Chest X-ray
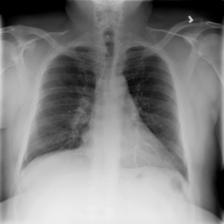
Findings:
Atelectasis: negative
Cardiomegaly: negative
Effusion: negative
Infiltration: positive
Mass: negative
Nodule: negative
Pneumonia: negative
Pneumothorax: negative
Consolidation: negative
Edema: negative
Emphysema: negative
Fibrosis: negative
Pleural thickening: negative
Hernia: negative